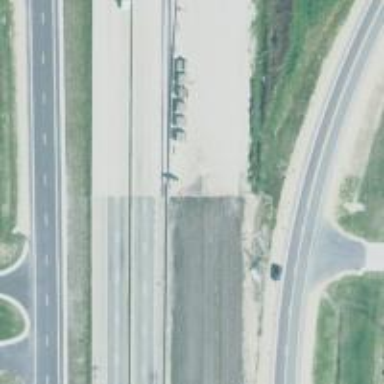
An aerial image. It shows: View of motorway.